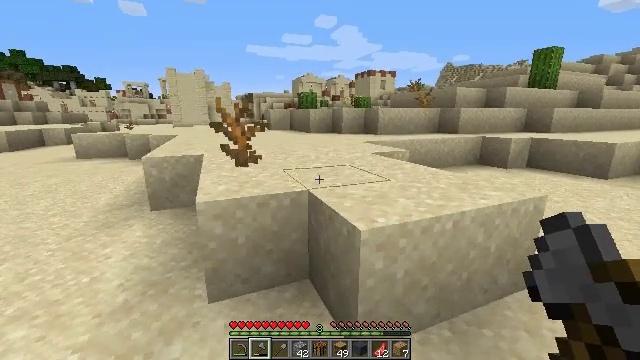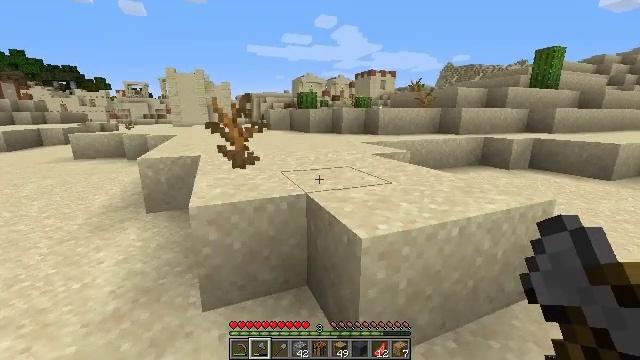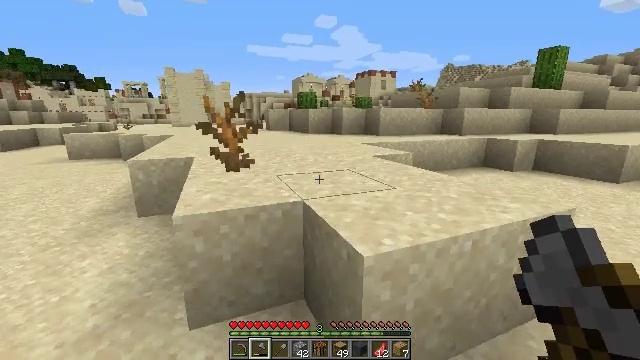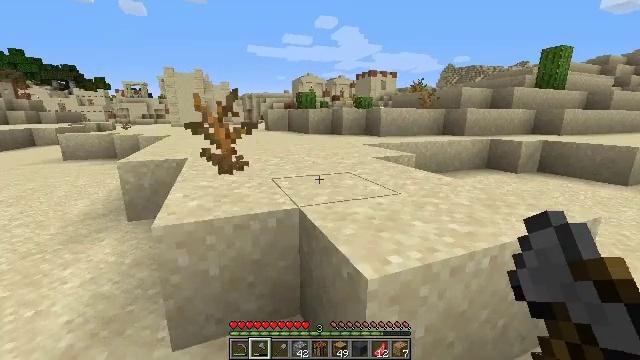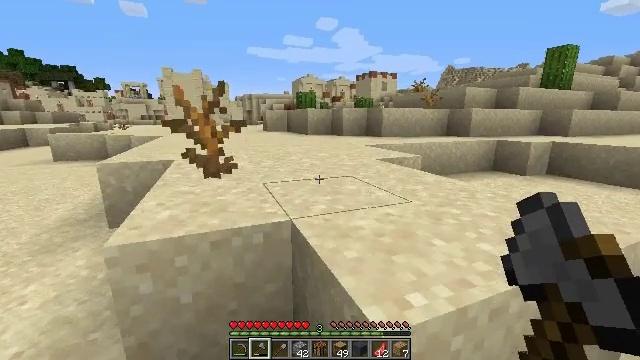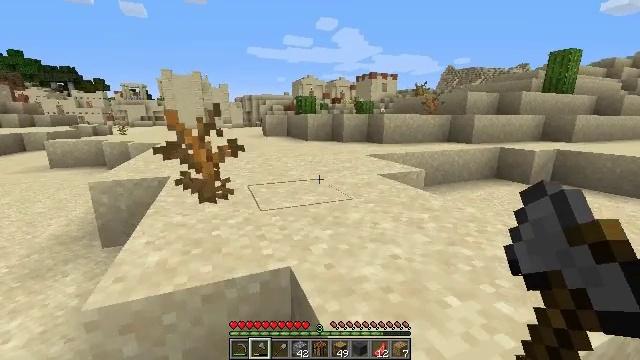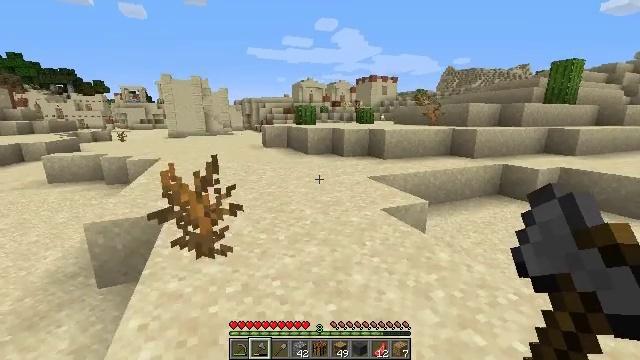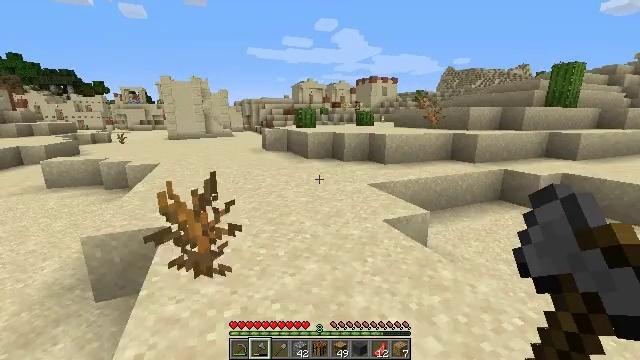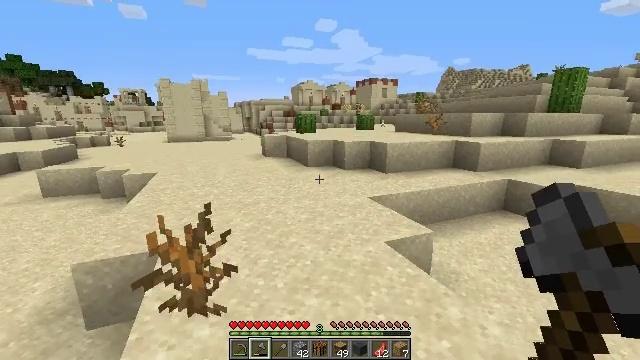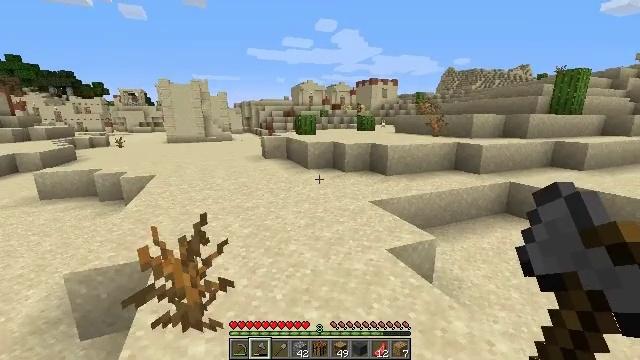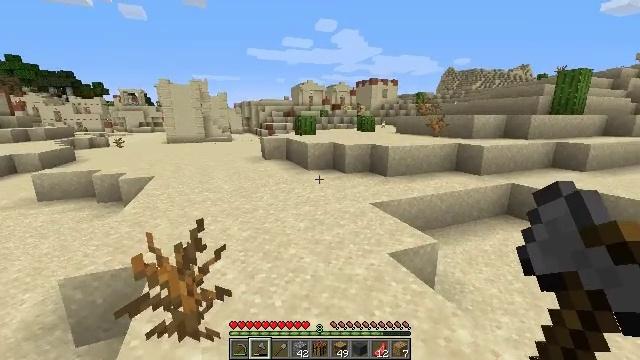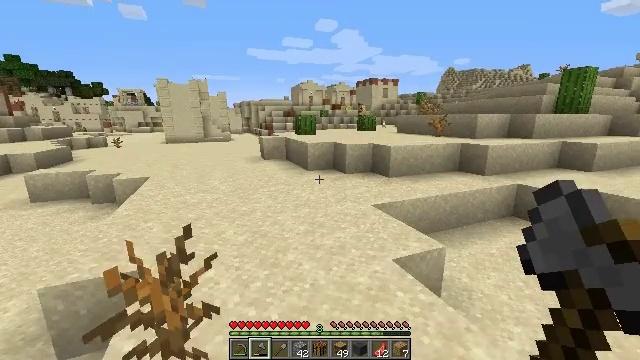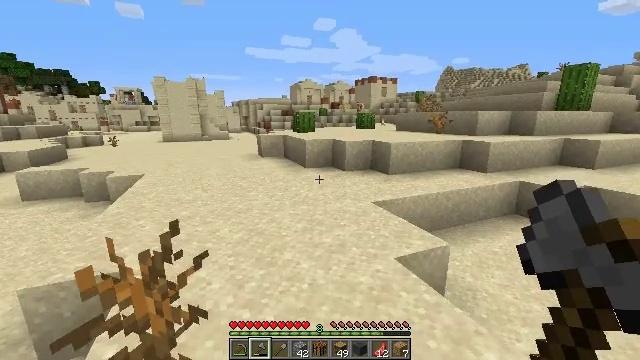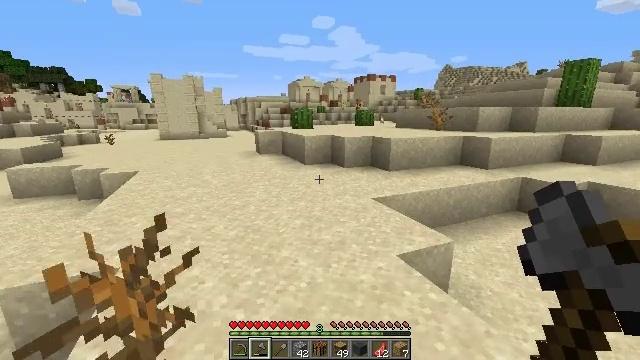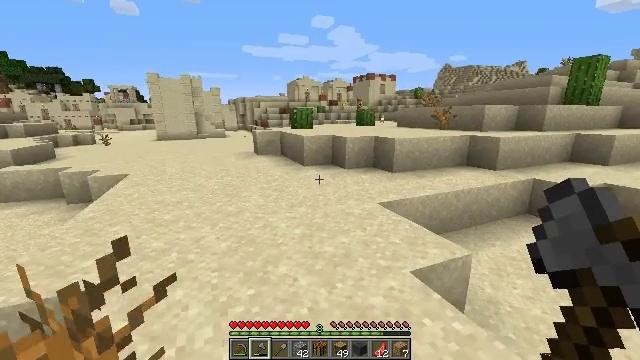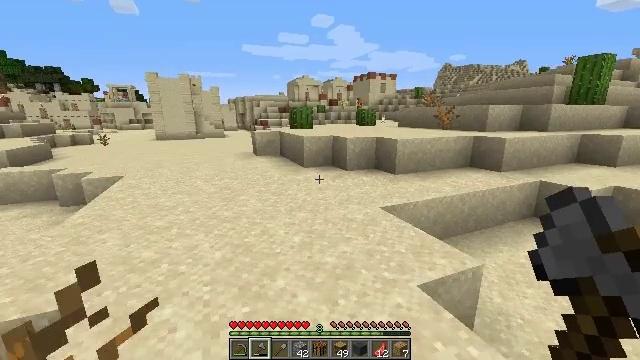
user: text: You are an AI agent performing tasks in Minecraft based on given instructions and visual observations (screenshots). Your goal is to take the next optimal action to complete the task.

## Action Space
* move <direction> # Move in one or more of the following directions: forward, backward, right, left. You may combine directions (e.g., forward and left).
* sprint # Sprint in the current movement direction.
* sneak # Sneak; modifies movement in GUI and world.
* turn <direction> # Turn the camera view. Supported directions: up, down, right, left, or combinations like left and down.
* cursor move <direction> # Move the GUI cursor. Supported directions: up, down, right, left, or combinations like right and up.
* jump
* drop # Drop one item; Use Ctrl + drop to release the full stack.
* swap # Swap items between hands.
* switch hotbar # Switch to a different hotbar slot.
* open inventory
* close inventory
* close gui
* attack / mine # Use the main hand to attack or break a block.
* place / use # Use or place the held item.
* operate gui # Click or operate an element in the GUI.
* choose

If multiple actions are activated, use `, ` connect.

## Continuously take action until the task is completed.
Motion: motion action
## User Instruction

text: Kill the rabbit.
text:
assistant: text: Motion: move forward
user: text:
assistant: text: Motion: move forward
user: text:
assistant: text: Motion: move forward
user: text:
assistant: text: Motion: move forward
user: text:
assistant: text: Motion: move forward, jump
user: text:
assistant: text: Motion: move forward, jump
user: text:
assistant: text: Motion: move forward, jump
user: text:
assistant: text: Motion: move forward, jump
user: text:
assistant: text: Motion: move forward, jump
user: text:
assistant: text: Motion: move forward
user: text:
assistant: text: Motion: move forward
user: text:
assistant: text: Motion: move forward
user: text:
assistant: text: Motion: move forward
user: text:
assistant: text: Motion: move forward
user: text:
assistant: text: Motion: move forward
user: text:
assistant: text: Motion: move forward
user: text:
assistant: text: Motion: move forward
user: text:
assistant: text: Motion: move forward
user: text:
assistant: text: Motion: move forward
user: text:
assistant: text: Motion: move forward
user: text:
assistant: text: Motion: move forward
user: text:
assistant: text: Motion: move forward
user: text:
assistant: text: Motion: move forward
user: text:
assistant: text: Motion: move forward
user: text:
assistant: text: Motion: move forward
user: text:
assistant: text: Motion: move forward
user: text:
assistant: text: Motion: move forward
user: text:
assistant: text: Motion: move forward
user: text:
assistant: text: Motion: move forward
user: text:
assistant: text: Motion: move forward